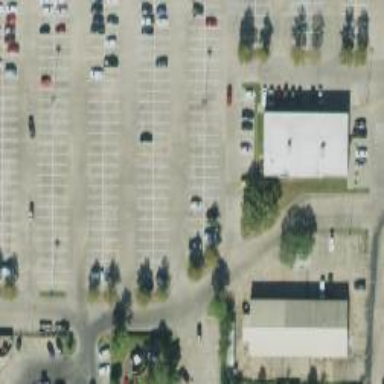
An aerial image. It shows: Parking space is available.